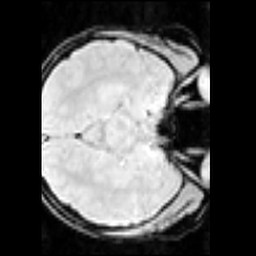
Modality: inplaneT1
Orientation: axial
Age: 20
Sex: female